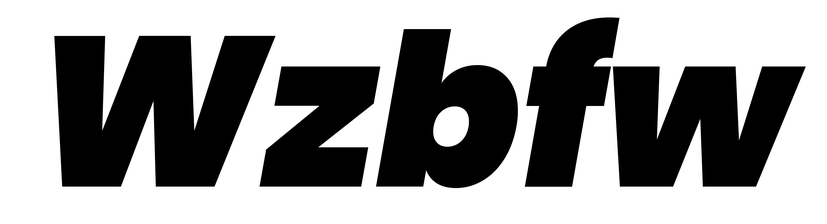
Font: Poppins-BlackItalic